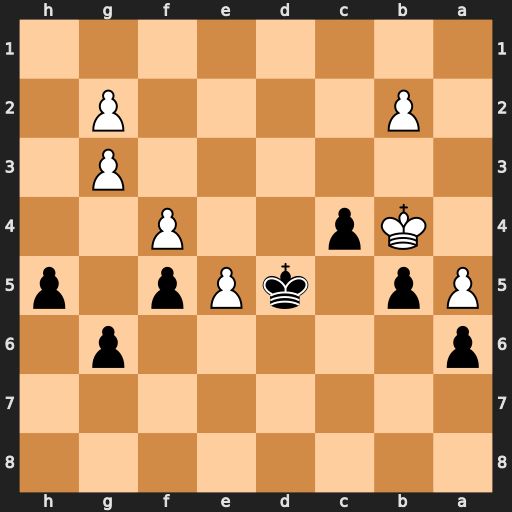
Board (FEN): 8/8/p5p1/Pp1kPp1p/1Kp2P2/6P1/1P4P1/8
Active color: b
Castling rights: -
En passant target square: -
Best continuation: g5 Kc3 h4 fxg5 hxg3 g6 Ke6